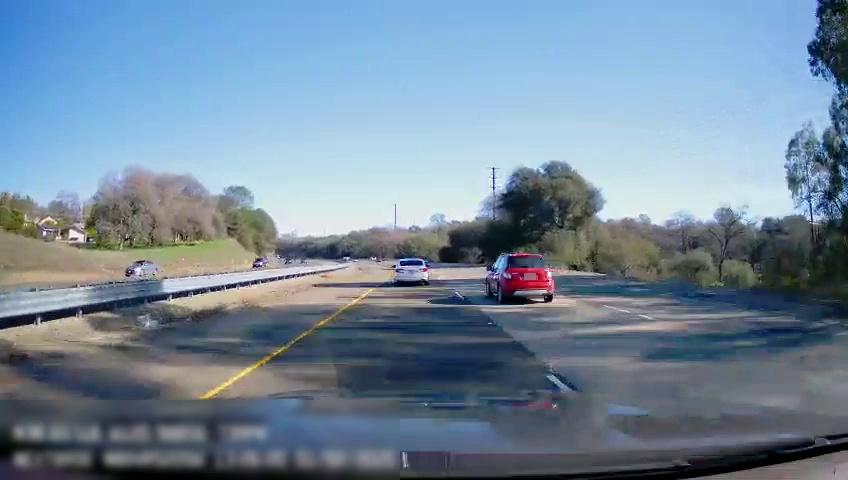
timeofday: Day
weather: Sunny
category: Drivable Space
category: Drivable Space
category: Vehicles | Car
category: Vehicles | Car
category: Vehicles | Car
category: Vehicles | SUV
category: Lanes | Current Lane
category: Lanes | Current Lane
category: Lanes | Alternate Lane